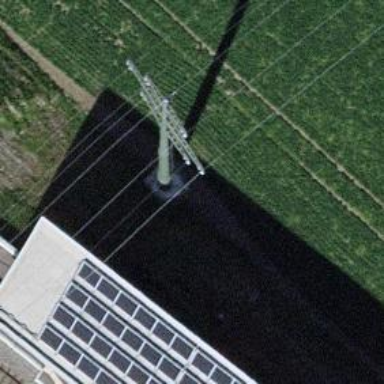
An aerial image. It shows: Power line is depicted.